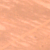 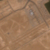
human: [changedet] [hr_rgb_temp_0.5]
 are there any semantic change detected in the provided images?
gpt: Some roads and buildings were built in the desert.